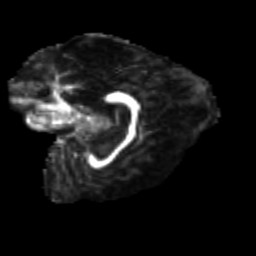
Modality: FA
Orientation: sagittal
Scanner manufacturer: siemens
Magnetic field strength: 3 T
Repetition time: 9.2 s
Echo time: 0.084 s